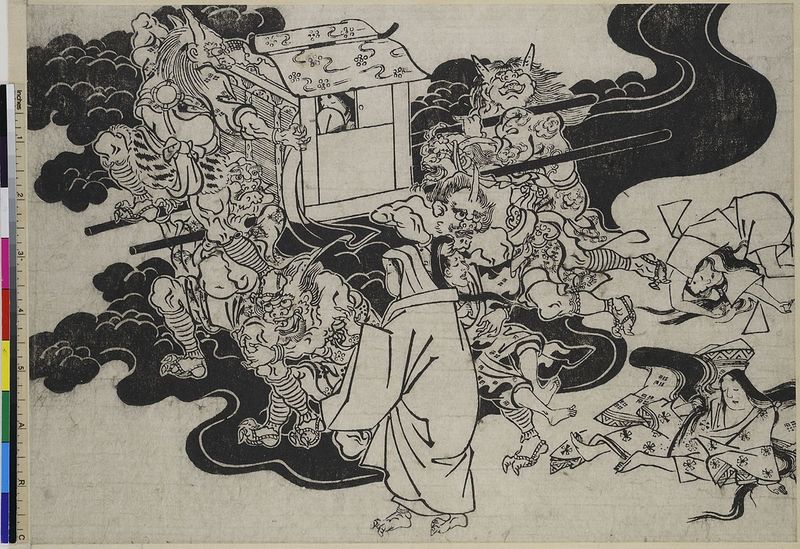
Titel: Shutendoji, Blatt 6
Künstler: Hishikawa Moronobu
Standort: Hamburg
Institution: Museum für Kunst und Gewerbe Hamburg
Schlagwörter: fuß, himmel, weiß, fluss, kleid, schwarz, zeichnung, wolke, böse, mensch, tragen, horn, gewand, person, prinzessin, chaos, holzschnitt, japan, trage, nebel, querformat, tusche, asien, druck, druckgraphik, druckgrafik, dämon, mythologie, tinte, gestalten, china, bahre, teufel, fabelwesen, zeit, ungeheuer, schwar, drachen, klauen, dämonen, geister, monster, klaue, sagen, fabeltier, fabeltiere, zwitterwesen, monstrum, edo, reproduktionen, wolllust, hozschnitt, druckerzeugnisse, sänfte, märchen, oni, shuten